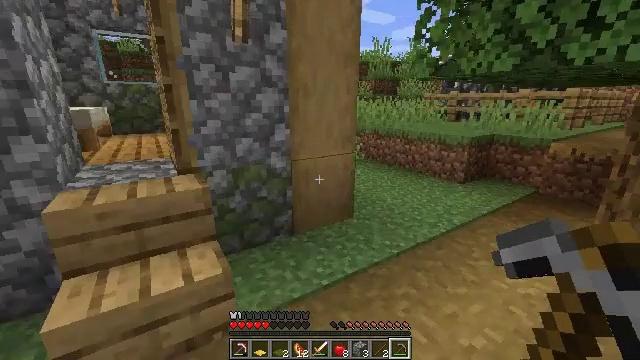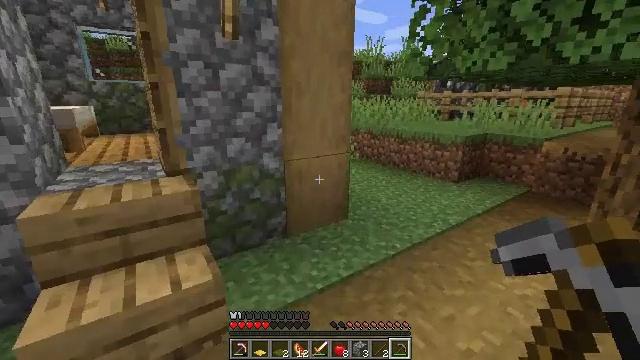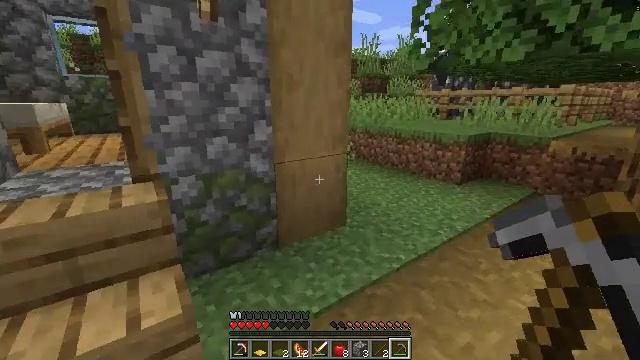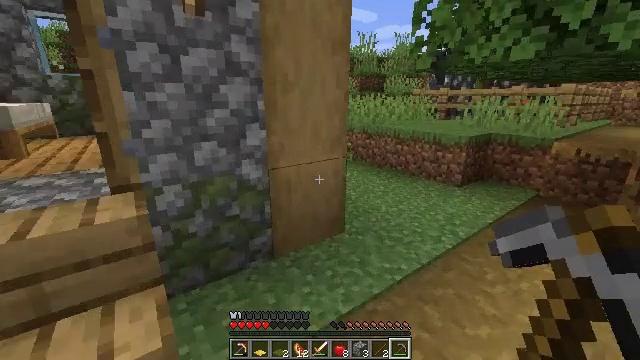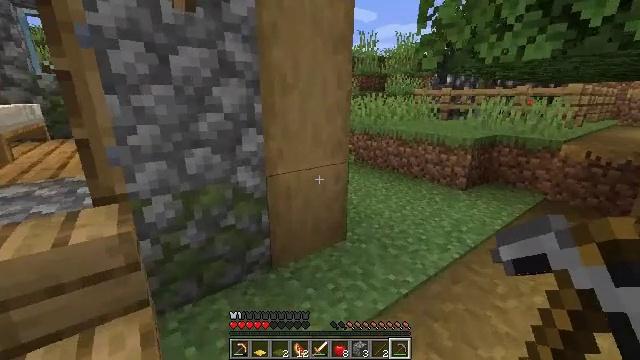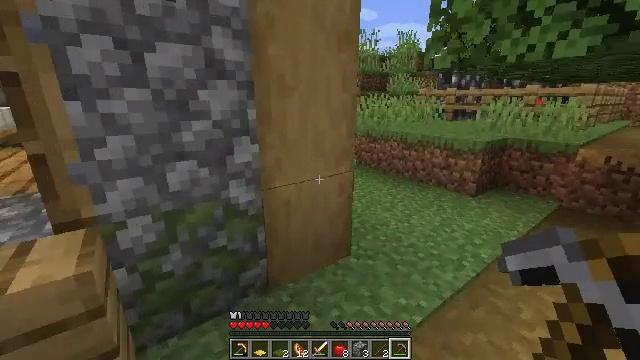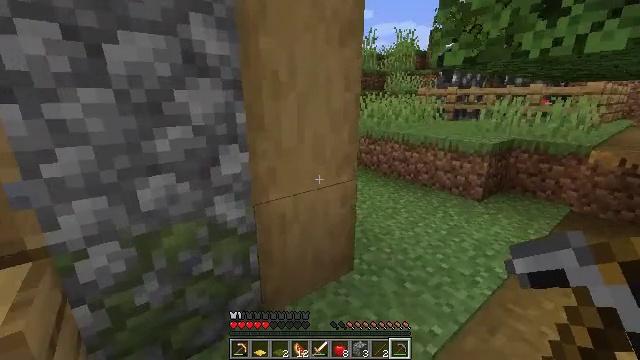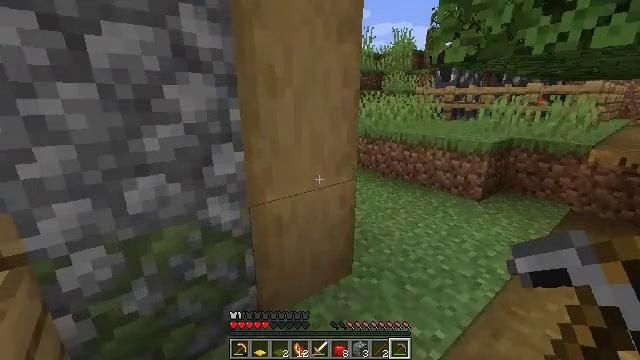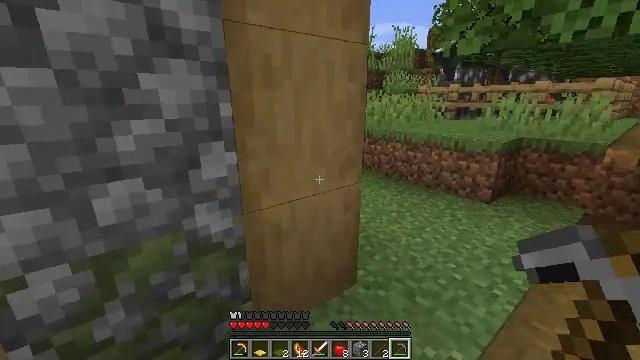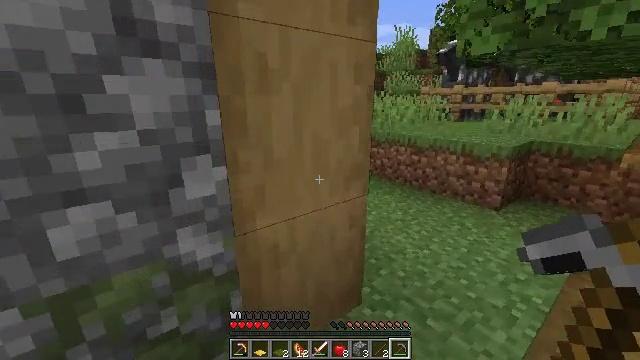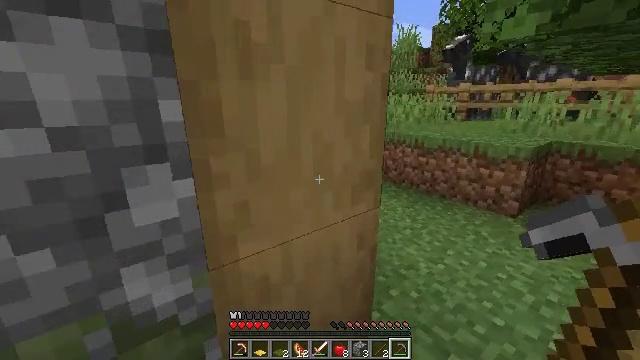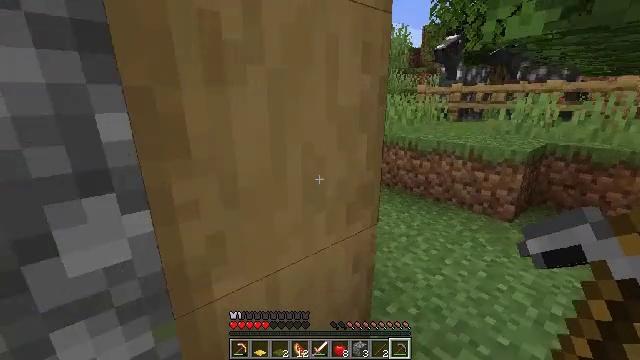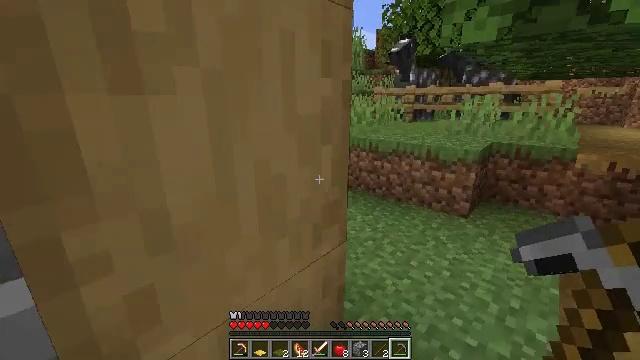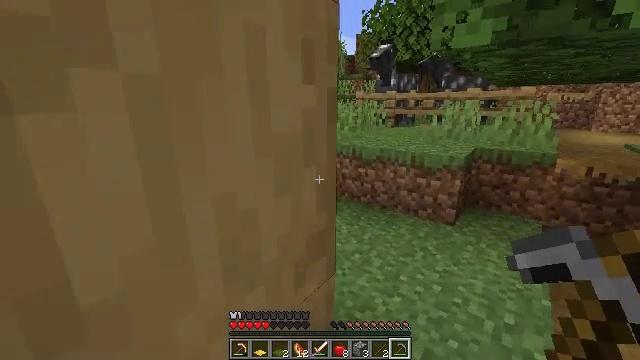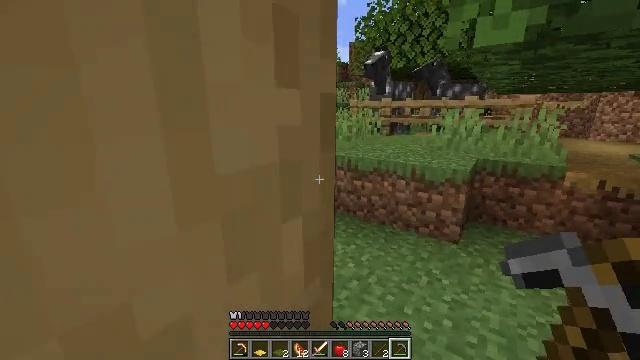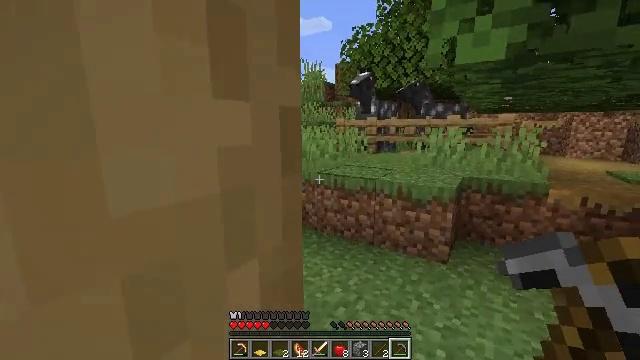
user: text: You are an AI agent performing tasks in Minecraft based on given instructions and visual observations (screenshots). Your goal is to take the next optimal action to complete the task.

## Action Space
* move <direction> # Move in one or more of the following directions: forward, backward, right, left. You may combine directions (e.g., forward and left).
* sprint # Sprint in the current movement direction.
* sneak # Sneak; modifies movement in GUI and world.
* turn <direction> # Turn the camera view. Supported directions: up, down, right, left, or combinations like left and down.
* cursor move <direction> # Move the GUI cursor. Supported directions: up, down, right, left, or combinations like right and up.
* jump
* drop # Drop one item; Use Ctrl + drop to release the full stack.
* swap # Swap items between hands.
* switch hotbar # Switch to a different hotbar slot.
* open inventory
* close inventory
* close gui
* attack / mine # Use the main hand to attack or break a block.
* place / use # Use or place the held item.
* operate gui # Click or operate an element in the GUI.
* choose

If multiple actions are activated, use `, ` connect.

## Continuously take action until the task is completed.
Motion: motion action
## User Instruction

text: Break oak leaves from the trees.
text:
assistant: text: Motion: move forward, turn right
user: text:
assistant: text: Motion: move forward, turn right
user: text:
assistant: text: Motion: move forward
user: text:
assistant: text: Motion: move forward
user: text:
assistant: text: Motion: move forward
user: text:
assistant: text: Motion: move forward
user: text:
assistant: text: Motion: move forward
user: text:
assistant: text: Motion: move forward
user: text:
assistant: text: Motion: move forward
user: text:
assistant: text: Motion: move forward
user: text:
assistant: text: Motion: move forward, turn right
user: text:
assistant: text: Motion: move forward, turn right
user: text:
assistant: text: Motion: move forward, turn right
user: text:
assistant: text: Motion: move forward, turn right and up
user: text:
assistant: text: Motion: move forward, turn right and up
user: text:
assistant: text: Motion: move forward, turn up
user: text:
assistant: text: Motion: move forward, turn up
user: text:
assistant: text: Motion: move forward
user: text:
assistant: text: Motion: move forward
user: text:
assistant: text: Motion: move forward, turn up
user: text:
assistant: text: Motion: move forward
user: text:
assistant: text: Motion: move forward
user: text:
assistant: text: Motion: move forward
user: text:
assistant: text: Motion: move forward
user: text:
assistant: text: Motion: move forward
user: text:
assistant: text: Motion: move forward, turn left
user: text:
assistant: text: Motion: move forward, turn left
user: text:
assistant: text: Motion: move forward, jump
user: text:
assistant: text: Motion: move forward, turn right and up, jump
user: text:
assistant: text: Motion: move forward, turn right, jump